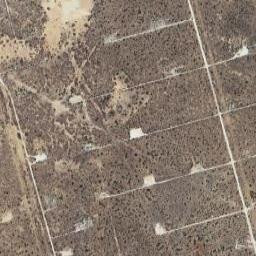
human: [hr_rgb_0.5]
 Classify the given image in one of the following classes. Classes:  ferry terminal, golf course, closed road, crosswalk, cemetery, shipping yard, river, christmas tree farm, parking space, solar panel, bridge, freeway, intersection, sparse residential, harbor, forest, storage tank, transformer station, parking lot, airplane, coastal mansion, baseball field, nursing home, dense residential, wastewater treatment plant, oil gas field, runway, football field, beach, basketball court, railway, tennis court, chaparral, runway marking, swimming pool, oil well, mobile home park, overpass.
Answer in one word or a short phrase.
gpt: oil gas field